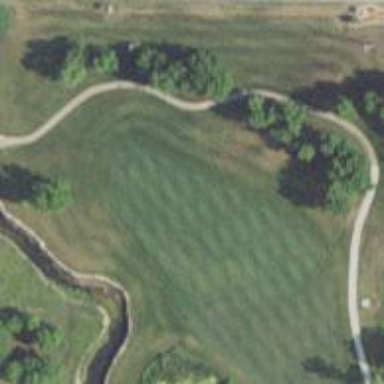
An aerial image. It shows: Grassy area designated as golf fairway.